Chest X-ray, PA view. Patient: 26 years old, sex M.
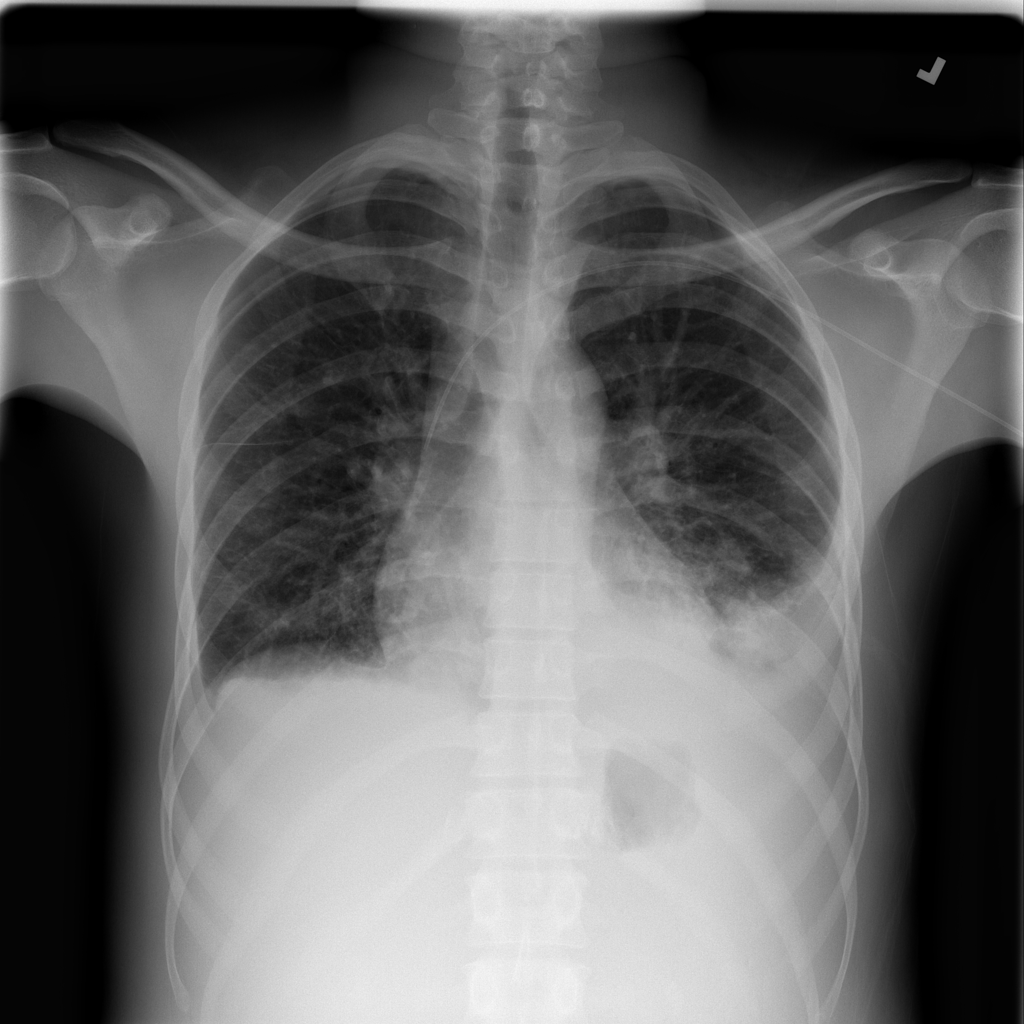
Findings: Effusion, Infiltration